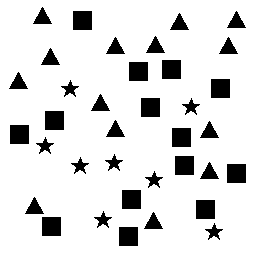
Squares: 14
Triangles: 14
Stars: 8
Total shapes: 36